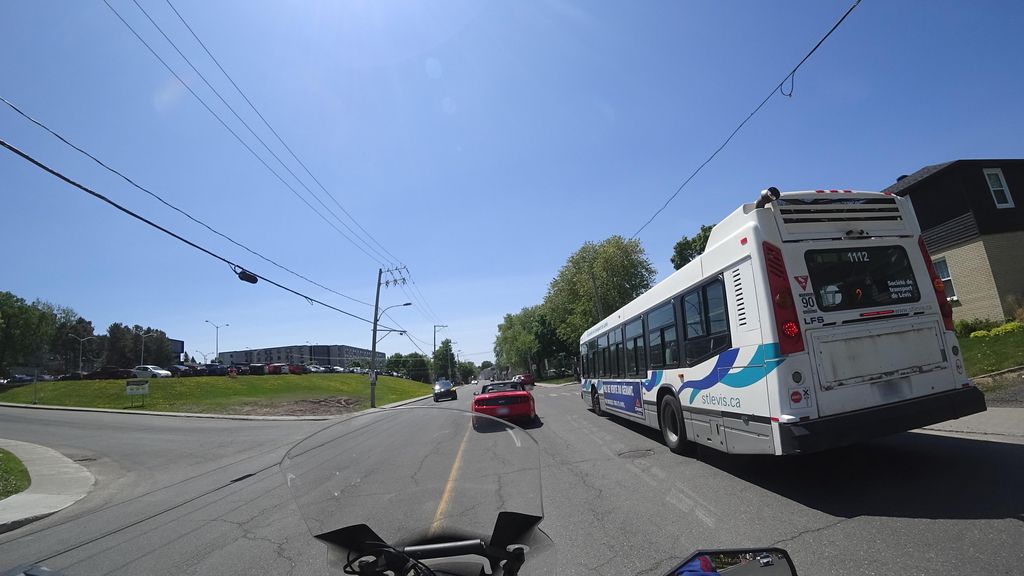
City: quebec_city